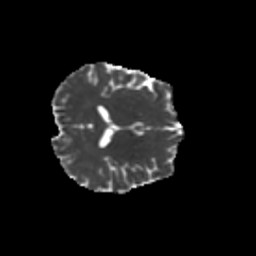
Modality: MD
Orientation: axial
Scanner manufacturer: siemens
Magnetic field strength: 3 T
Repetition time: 9.2 s
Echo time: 0.084 s